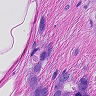
Metastatic tissue present: yes